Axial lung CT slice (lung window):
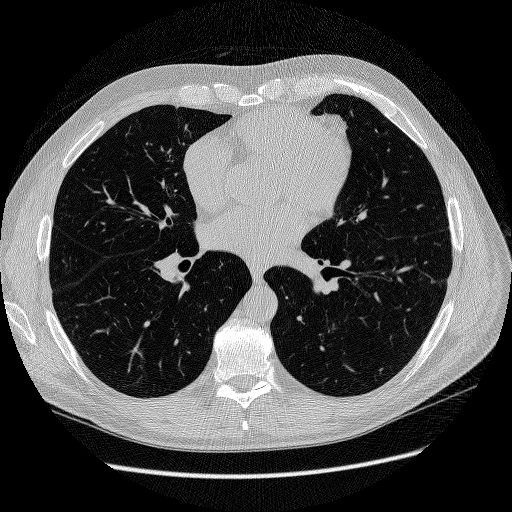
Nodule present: no